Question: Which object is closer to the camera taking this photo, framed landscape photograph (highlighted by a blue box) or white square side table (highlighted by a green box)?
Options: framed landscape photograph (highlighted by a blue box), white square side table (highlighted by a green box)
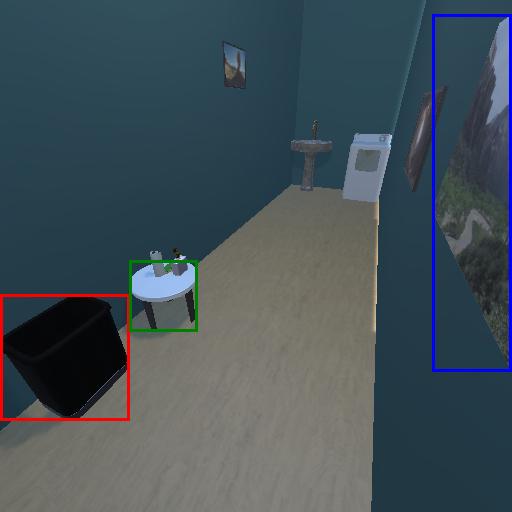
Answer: framed landscape photograph (highlighted by a blue box)